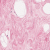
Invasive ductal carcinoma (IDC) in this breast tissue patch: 0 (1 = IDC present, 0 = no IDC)